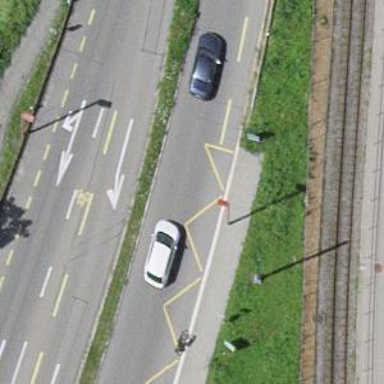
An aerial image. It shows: Primary road with asphalt surface and designated cycle lane.